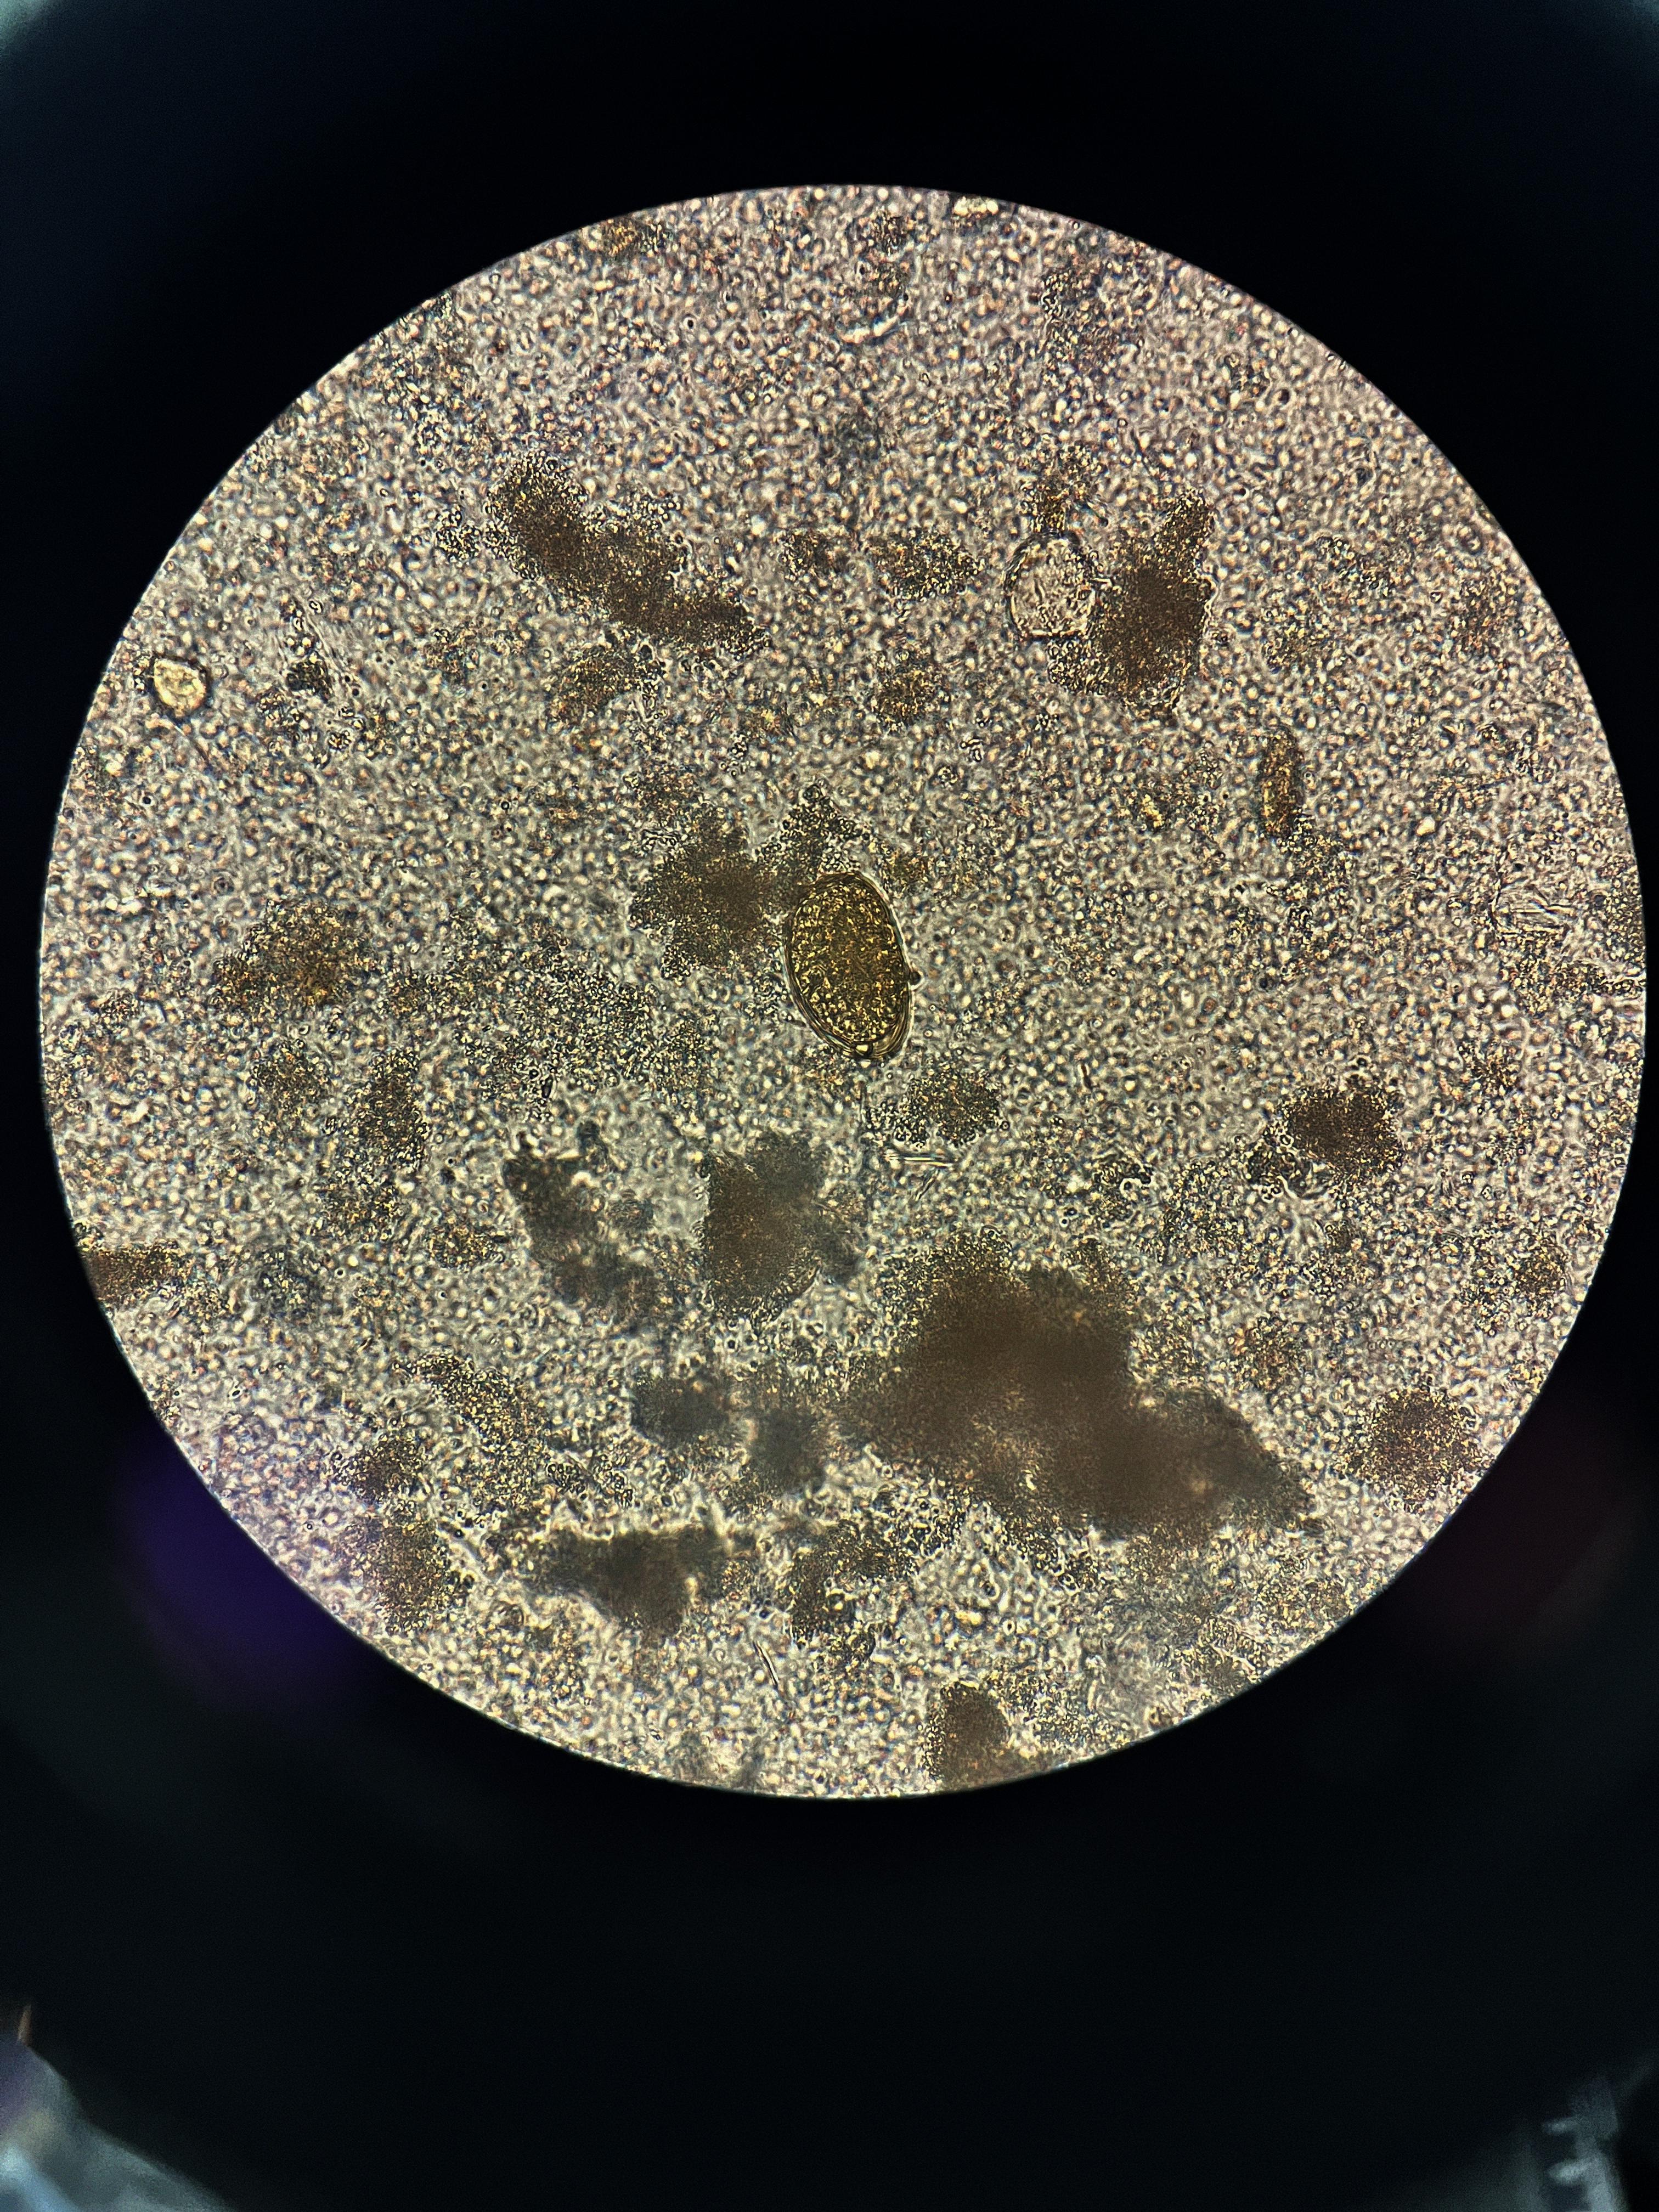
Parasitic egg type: Paragonimus spp